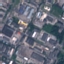
Land use / land cover class: Industrial